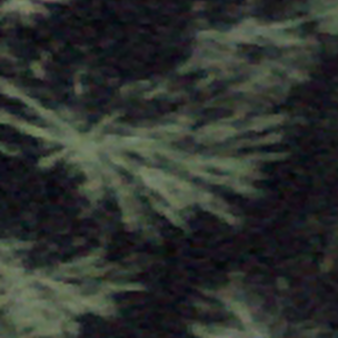
Label: other